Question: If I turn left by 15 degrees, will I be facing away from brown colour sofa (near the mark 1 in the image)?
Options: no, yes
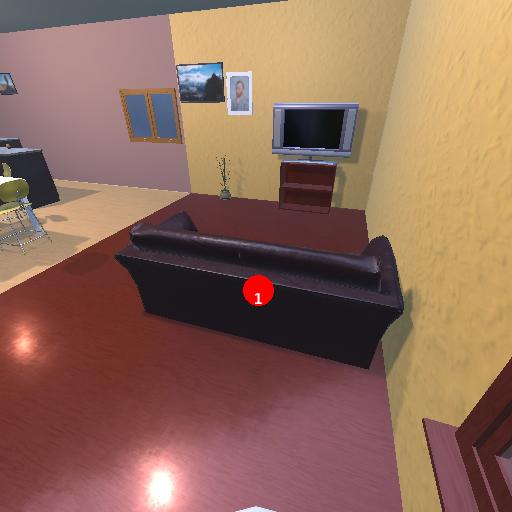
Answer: no